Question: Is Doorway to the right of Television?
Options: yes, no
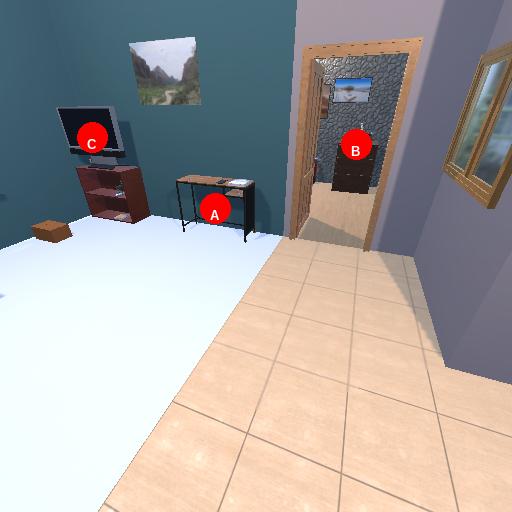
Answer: yes